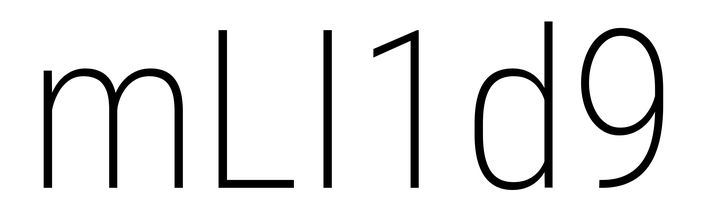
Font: Roboto_Condensed_ExtraLight